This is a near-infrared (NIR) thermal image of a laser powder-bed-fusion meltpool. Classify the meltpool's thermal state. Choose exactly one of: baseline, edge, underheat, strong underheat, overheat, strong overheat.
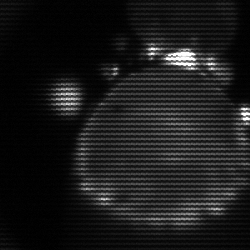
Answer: edge